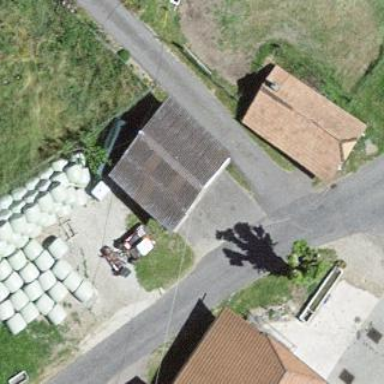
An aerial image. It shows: Farm building.